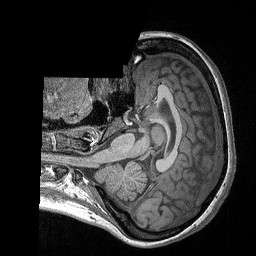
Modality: T1w
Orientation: axial
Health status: ill
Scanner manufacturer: siemens
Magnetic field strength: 3 T
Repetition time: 2.3 s
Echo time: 0.00298 s